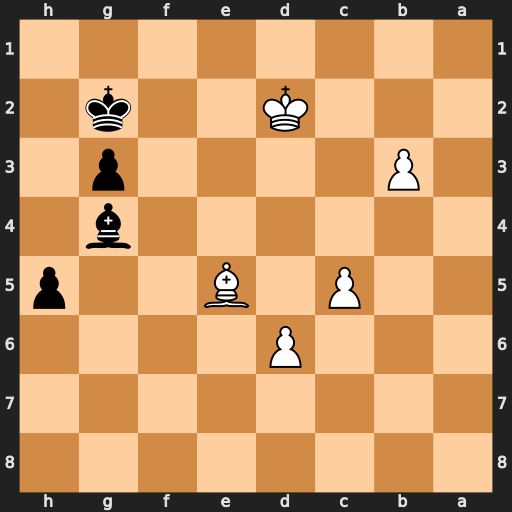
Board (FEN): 8/8/3P4/2P1B2p/6b1/1P4p1/3K2k1/8
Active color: b
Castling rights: -
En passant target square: -
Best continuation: Bd7 Ke3 h4